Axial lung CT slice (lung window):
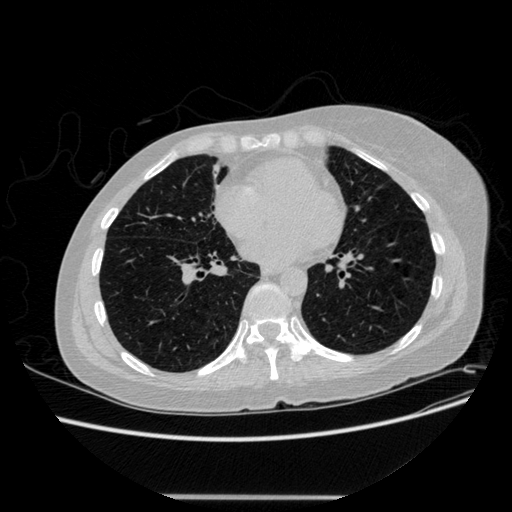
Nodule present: no